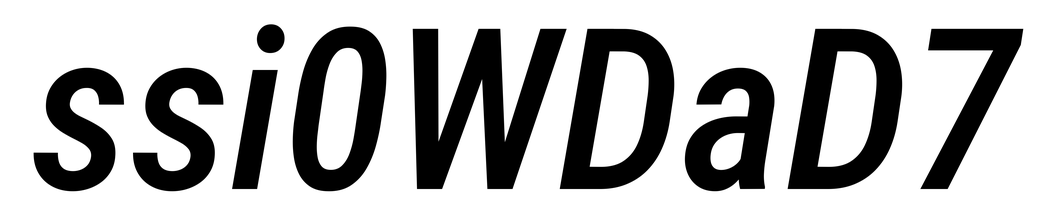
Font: Roboto-Italic_Condensed_Medium_Italic